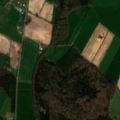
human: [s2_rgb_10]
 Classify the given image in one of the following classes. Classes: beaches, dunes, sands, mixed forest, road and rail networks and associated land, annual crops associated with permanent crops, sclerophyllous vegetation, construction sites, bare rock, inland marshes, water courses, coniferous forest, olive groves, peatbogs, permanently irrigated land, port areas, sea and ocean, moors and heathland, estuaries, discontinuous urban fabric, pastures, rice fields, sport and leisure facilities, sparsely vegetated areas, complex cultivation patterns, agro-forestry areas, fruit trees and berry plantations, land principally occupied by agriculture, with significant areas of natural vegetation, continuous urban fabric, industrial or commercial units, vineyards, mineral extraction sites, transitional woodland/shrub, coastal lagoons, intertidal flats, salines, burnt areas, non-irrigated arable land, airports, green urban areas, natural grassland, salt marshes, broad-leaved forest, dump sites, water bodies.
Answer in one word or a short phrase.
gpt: non-irrigated arable land, pastures, coniferous forest, mixed forest